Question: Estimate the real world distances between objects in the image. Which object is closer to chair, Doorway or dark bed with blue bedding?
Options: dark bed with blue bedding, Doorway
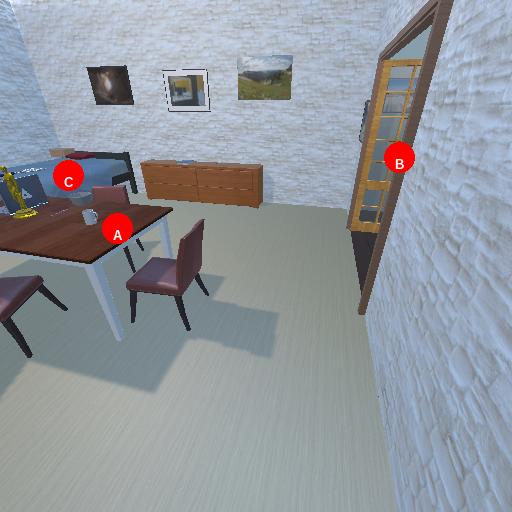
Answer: dark bed with blue bedding